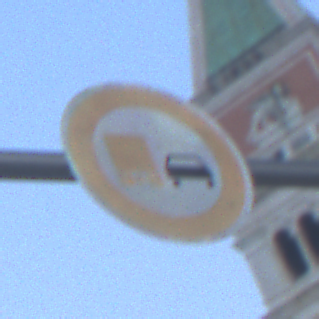
Verkehrszeichen: UeberholverbotKraftfahrzeuge
Umgebung: Outdoor, Urban
Tageszeit: Dawn
Wetter: Clear
Licht: Natural
Jahreszeit: NotSpecified
Kontrast: LowContrast